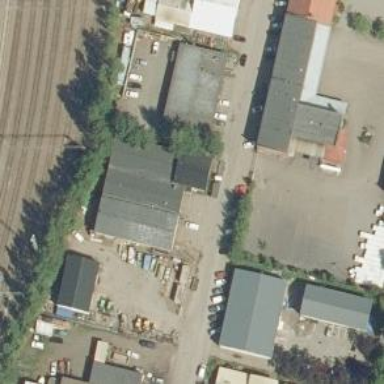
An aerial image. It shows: Industrial building.